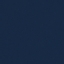
Land use / land cover: SeaLake